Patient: sex M, age 60
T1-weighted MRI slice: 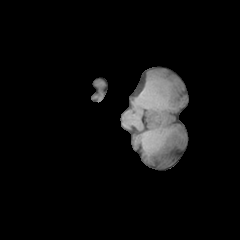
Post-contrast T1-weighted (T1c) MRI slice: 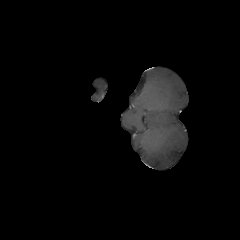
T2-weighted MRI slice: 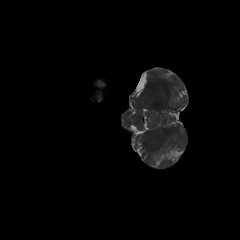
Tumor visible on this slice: no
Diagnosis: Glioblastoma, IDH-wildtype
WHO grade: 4